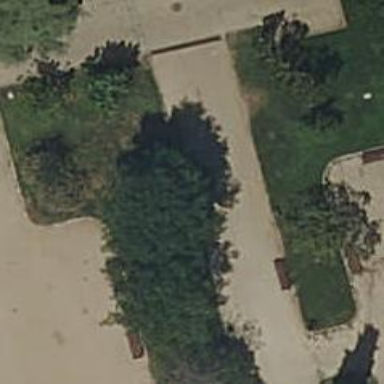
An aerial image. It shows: Beautiful tree in nature.